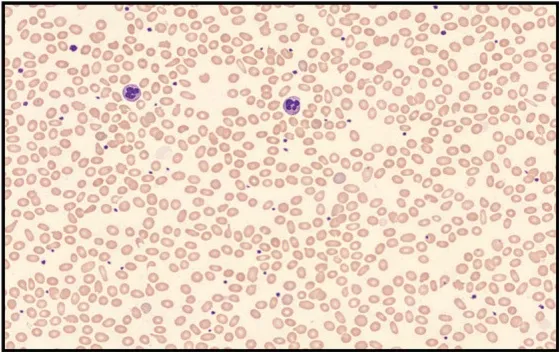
Peripheral blood smear revealed elliptocytes with varying cell sizes that appeared as teardrops, fragments, and rod-shaped forms (Wright-Giemsa stained; 400 x magnification).
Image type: pathology (giemsa)